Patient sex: F
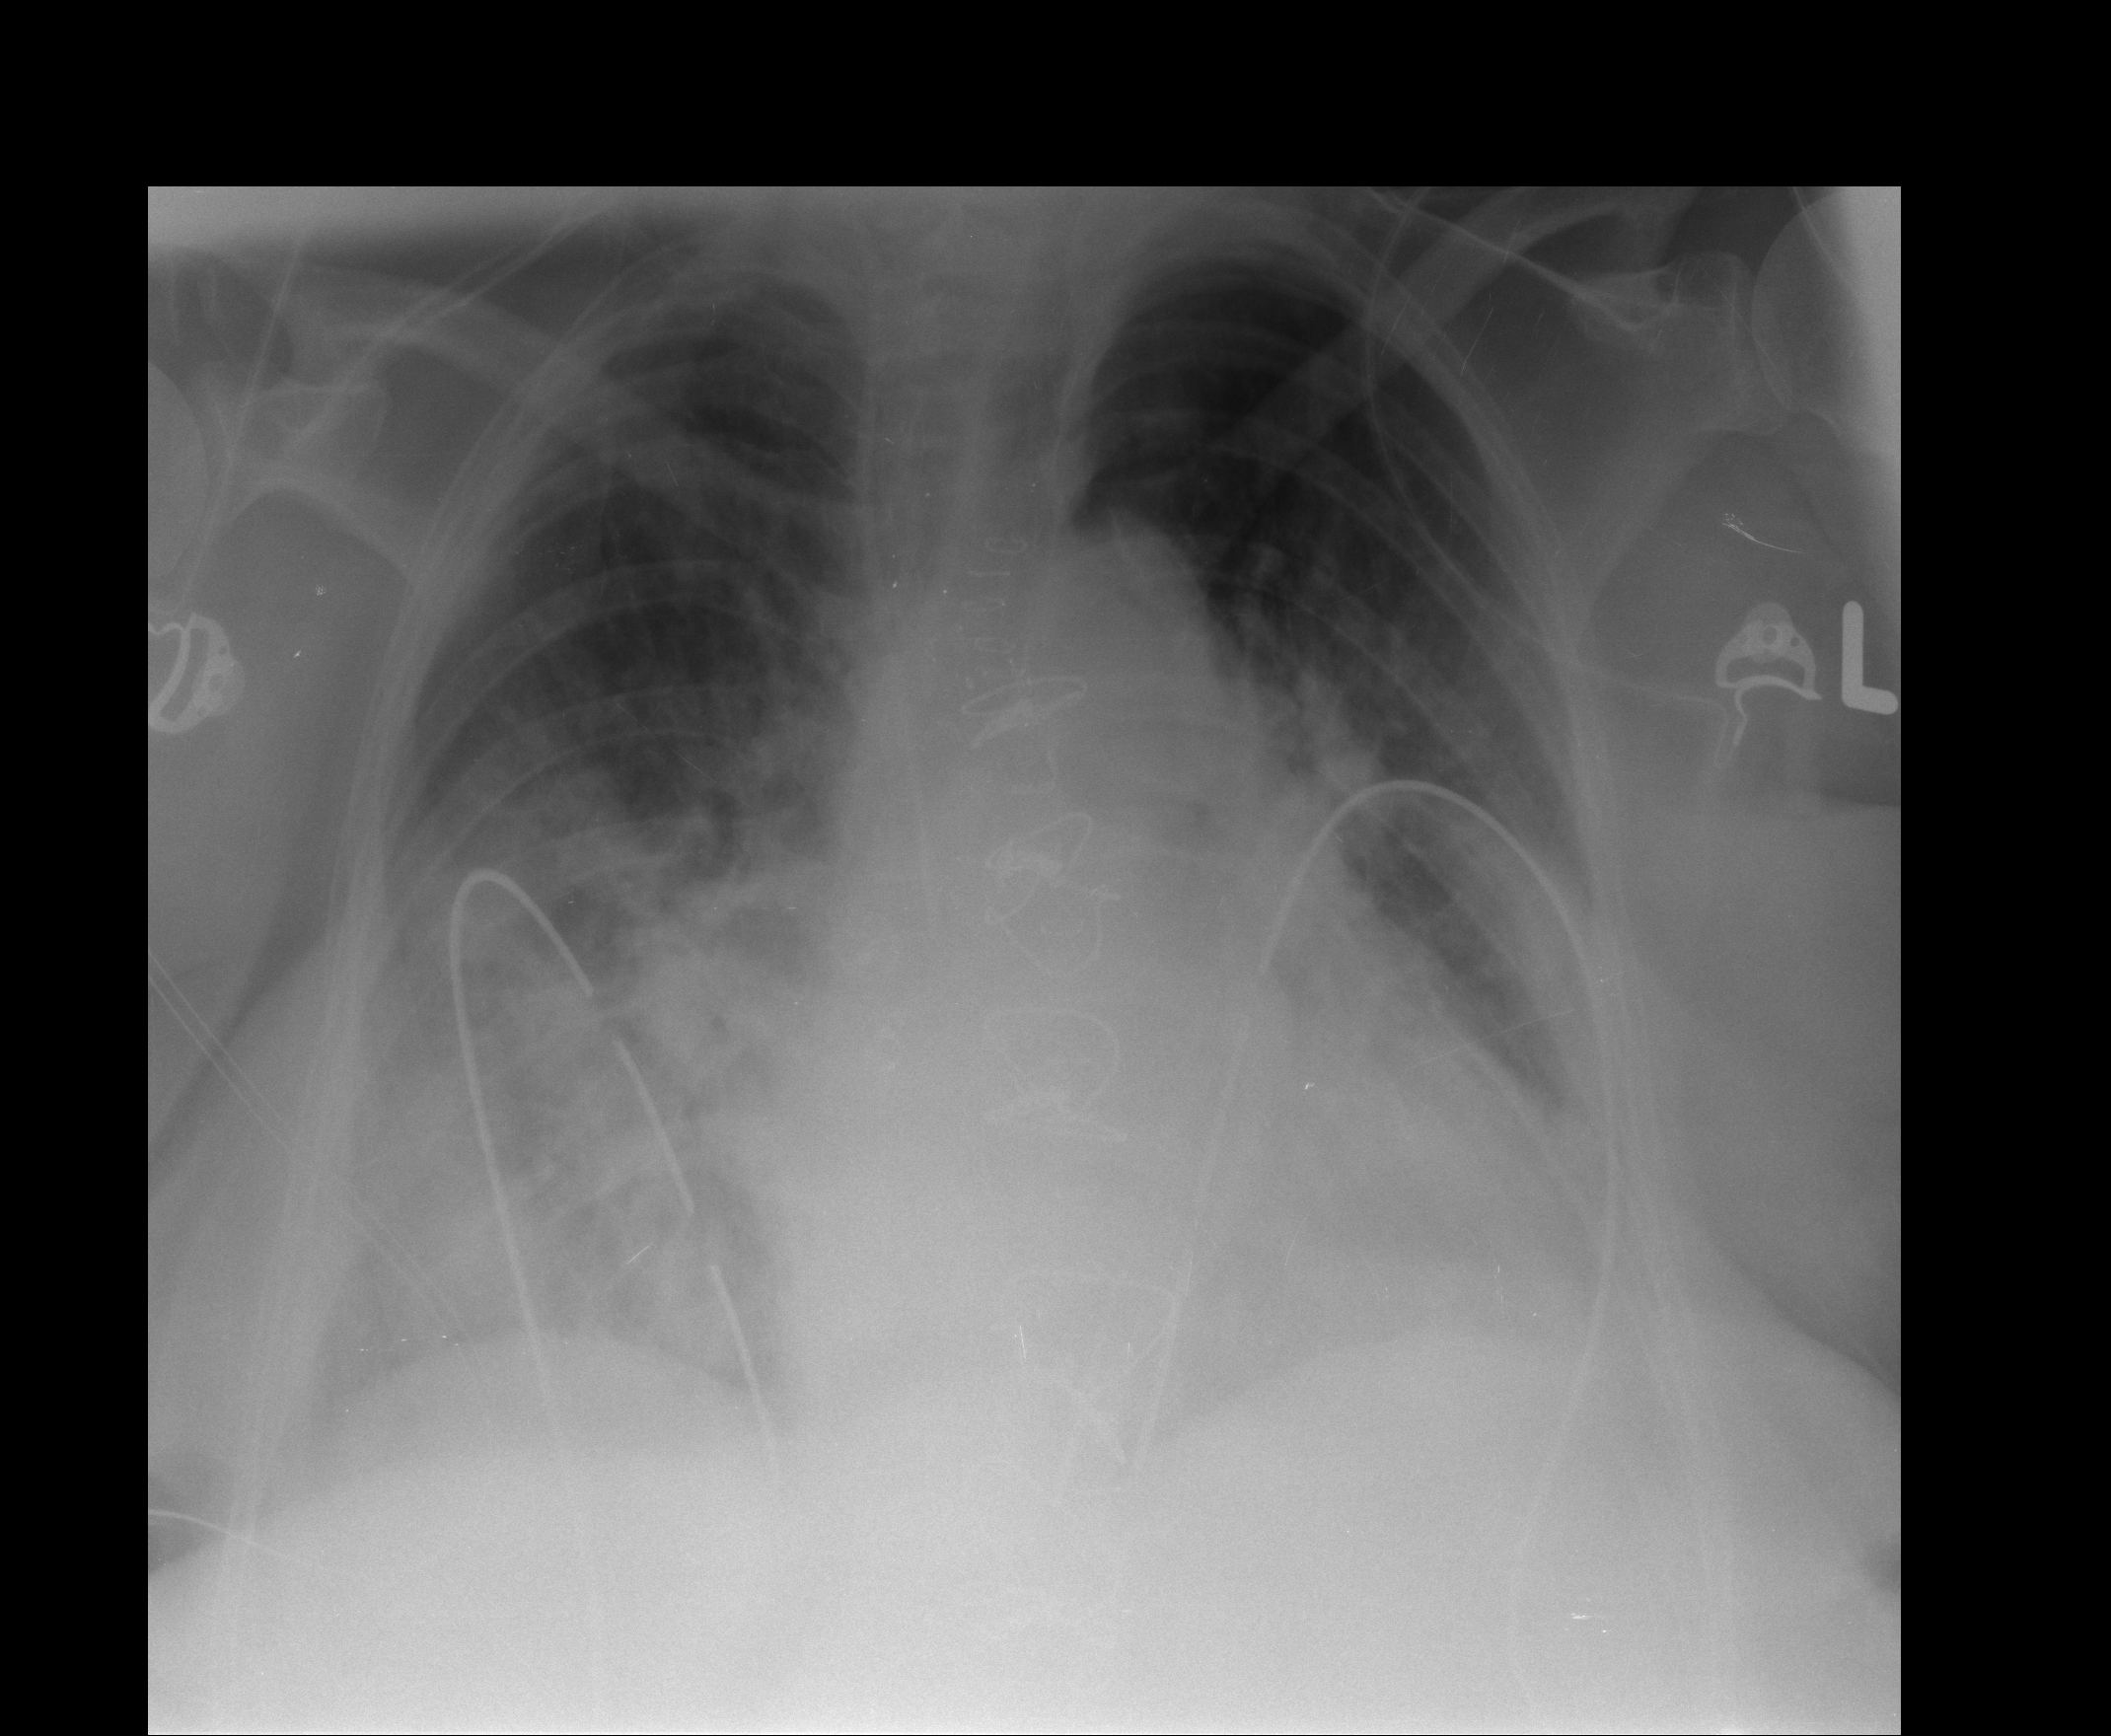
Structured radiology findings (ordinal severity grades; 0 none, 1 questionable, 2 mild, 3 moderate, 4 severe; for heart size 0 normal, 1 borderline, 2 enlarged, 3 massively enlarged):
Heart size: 2
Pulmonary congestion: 2
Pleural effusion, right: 1
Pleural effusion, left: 2
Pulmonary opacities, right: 3
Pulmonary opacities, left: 2
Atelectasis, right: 2
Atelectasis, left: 2